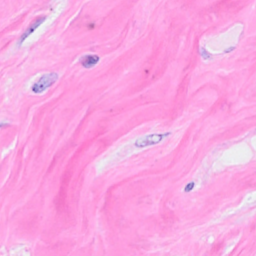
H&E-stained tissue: Breast